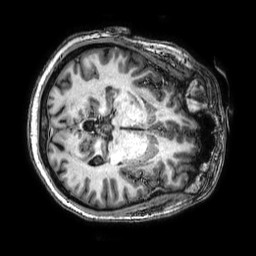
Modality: T1w
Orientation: axial
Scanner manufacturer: philips
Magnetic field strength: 3 T
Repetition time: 0.008 s
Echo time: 0.003557 s